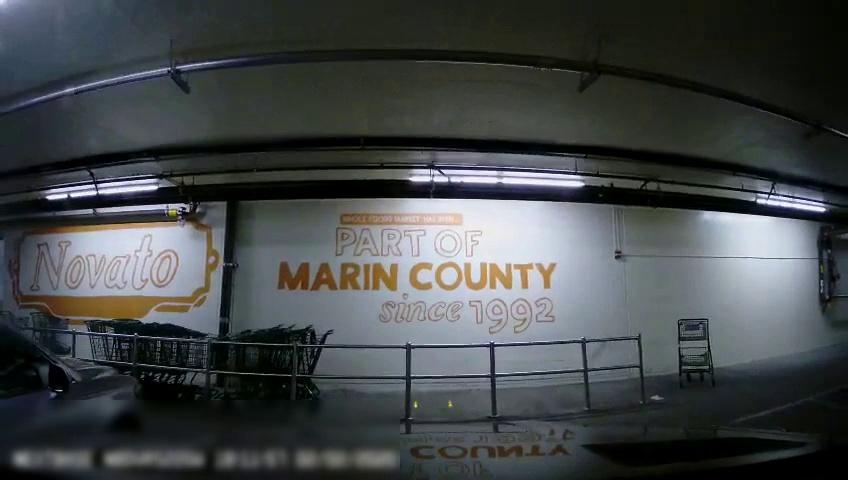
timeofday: Night
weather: Other
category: Vehicles | Car